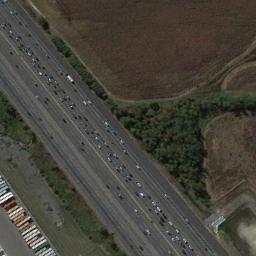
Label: freeway